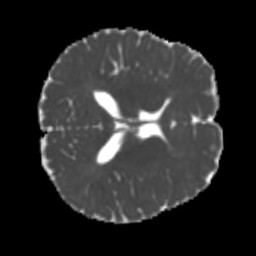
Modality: MD
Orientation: axial
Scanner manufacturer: siemens
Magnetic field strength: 3 T
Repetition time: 4 s
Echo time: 0.0594 s